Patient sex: M
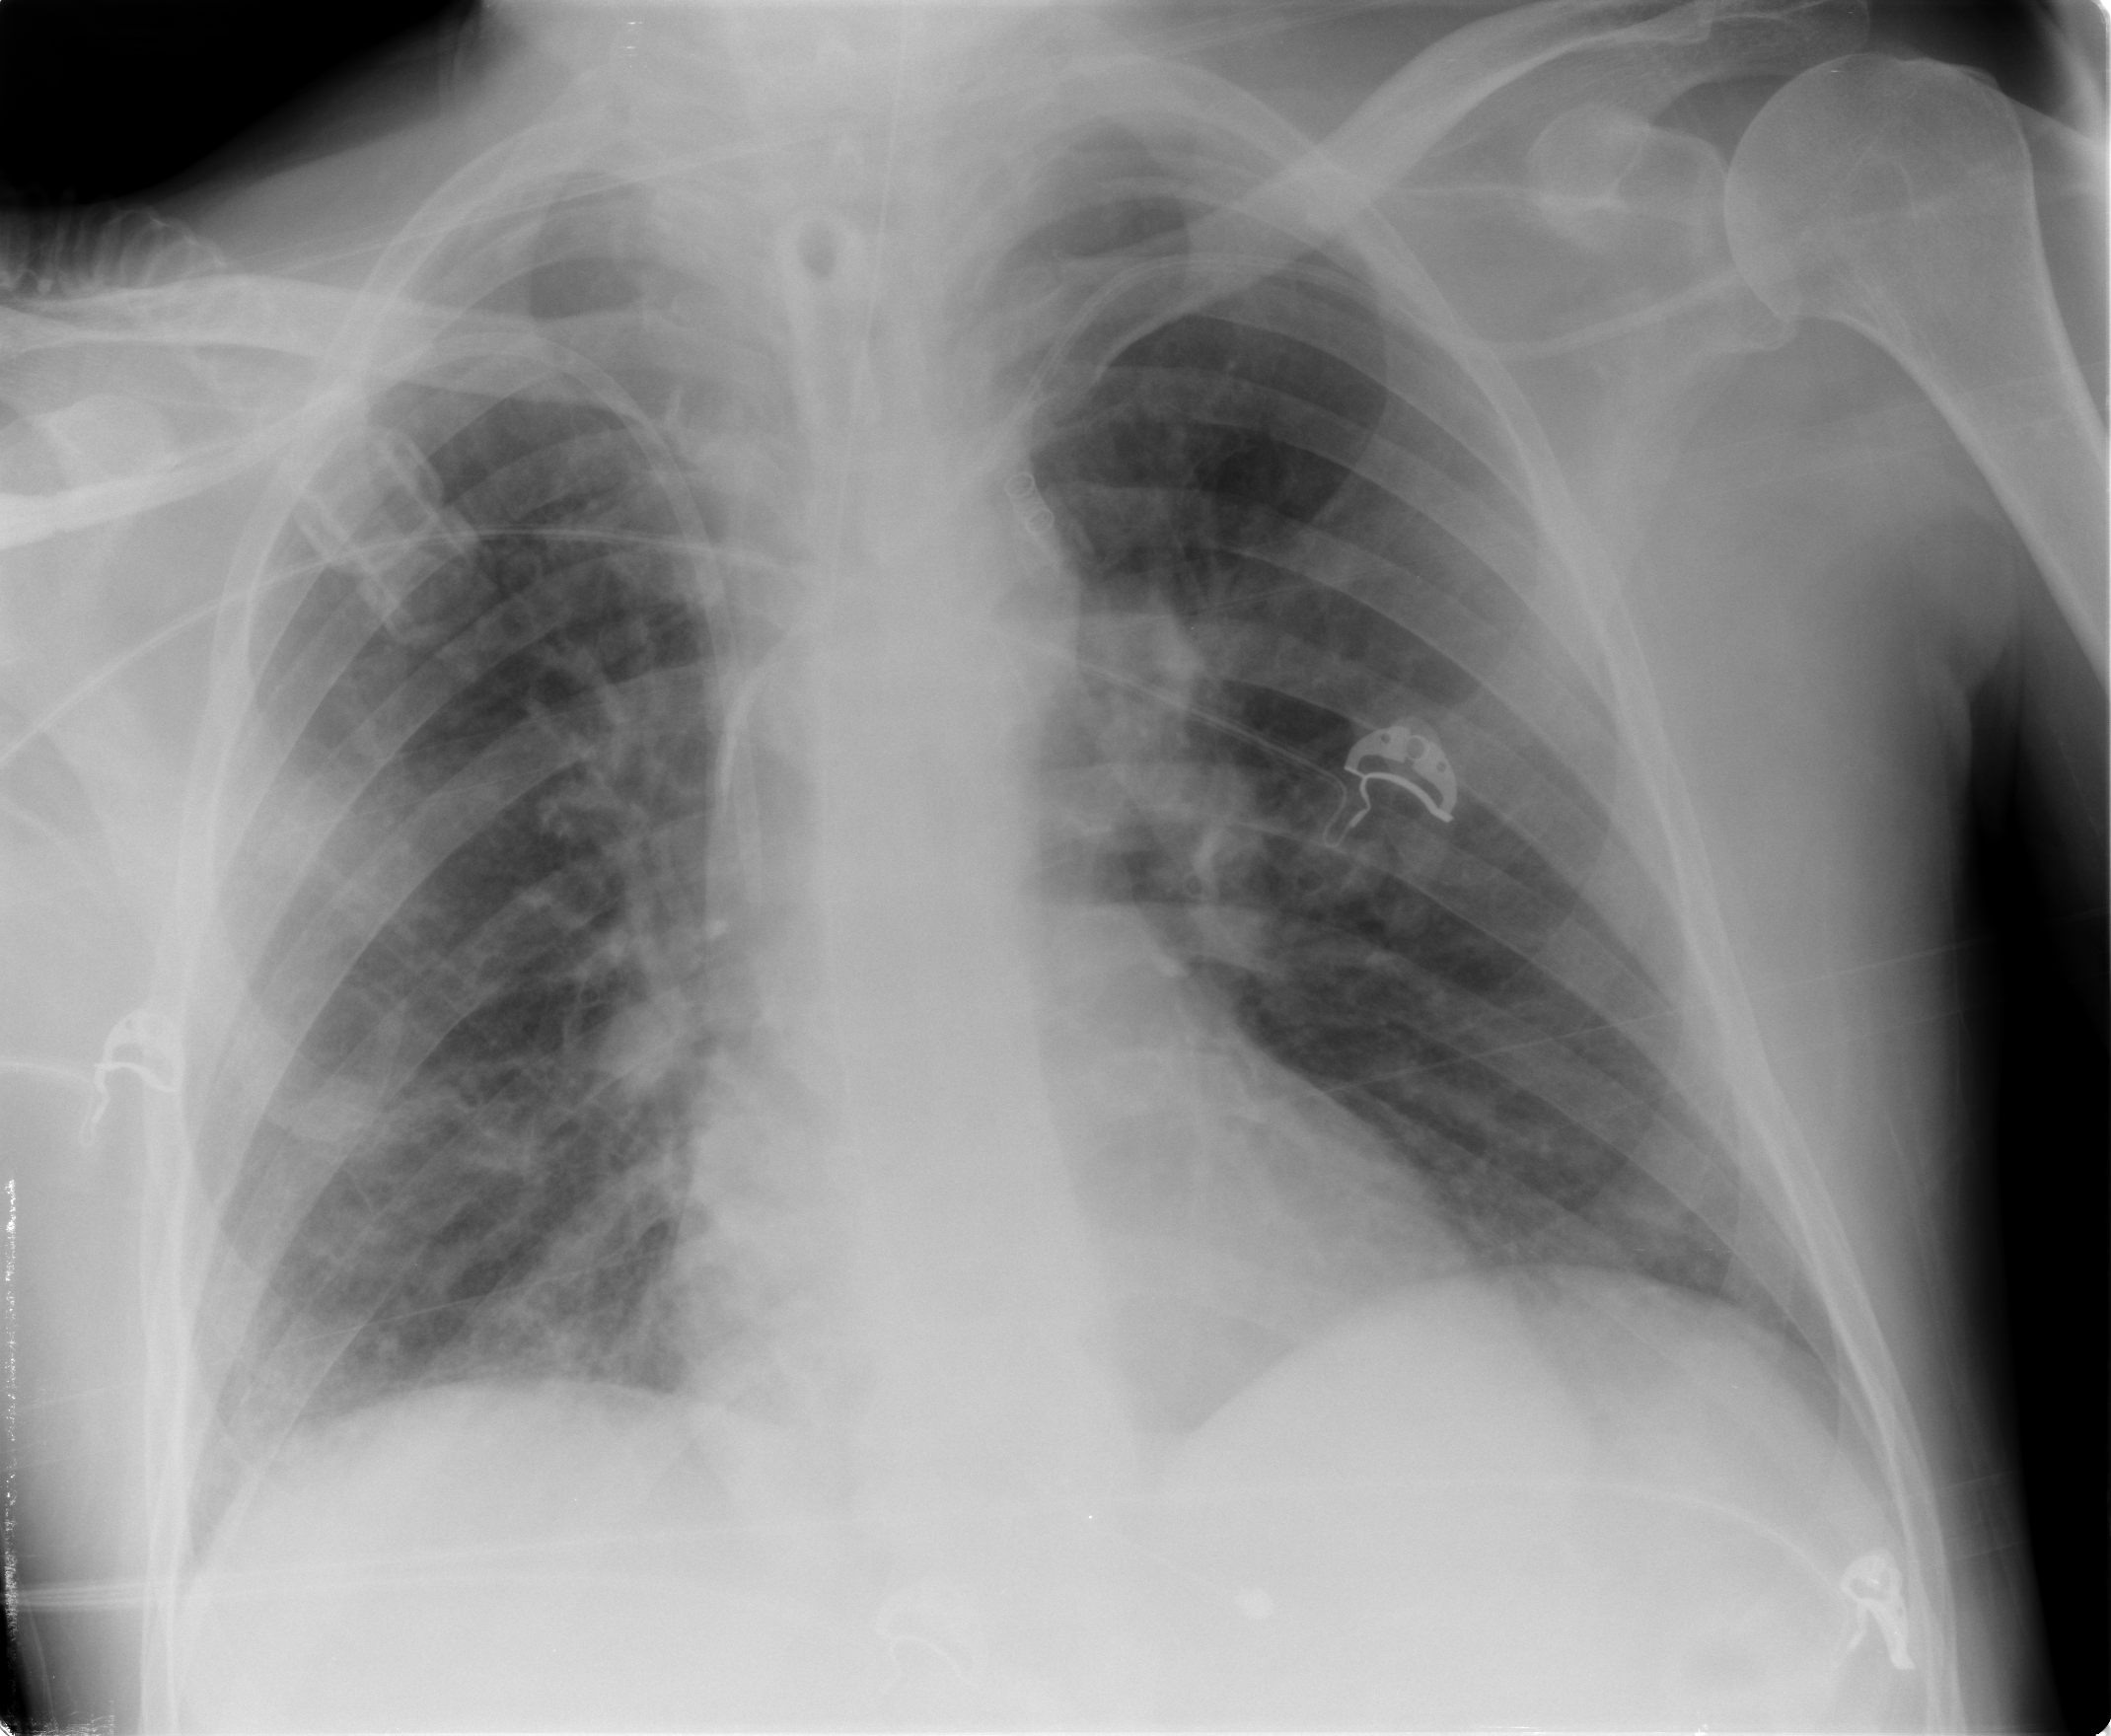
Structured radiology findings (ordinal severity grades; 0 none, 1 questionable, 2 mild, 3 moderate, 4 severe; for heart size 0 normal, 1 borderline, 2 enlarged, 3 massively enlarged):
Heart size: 0
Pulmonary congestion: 2
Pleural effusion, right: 0
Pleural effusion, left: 0
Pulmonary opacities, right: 0
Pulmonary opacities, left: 0
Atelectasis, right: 1
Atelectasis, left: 0